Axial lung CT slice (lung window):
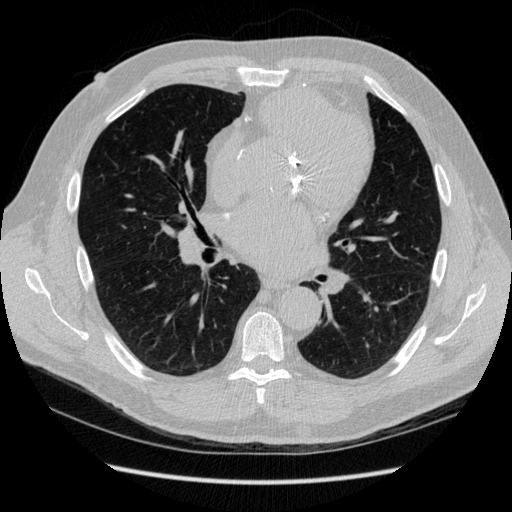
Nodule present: no